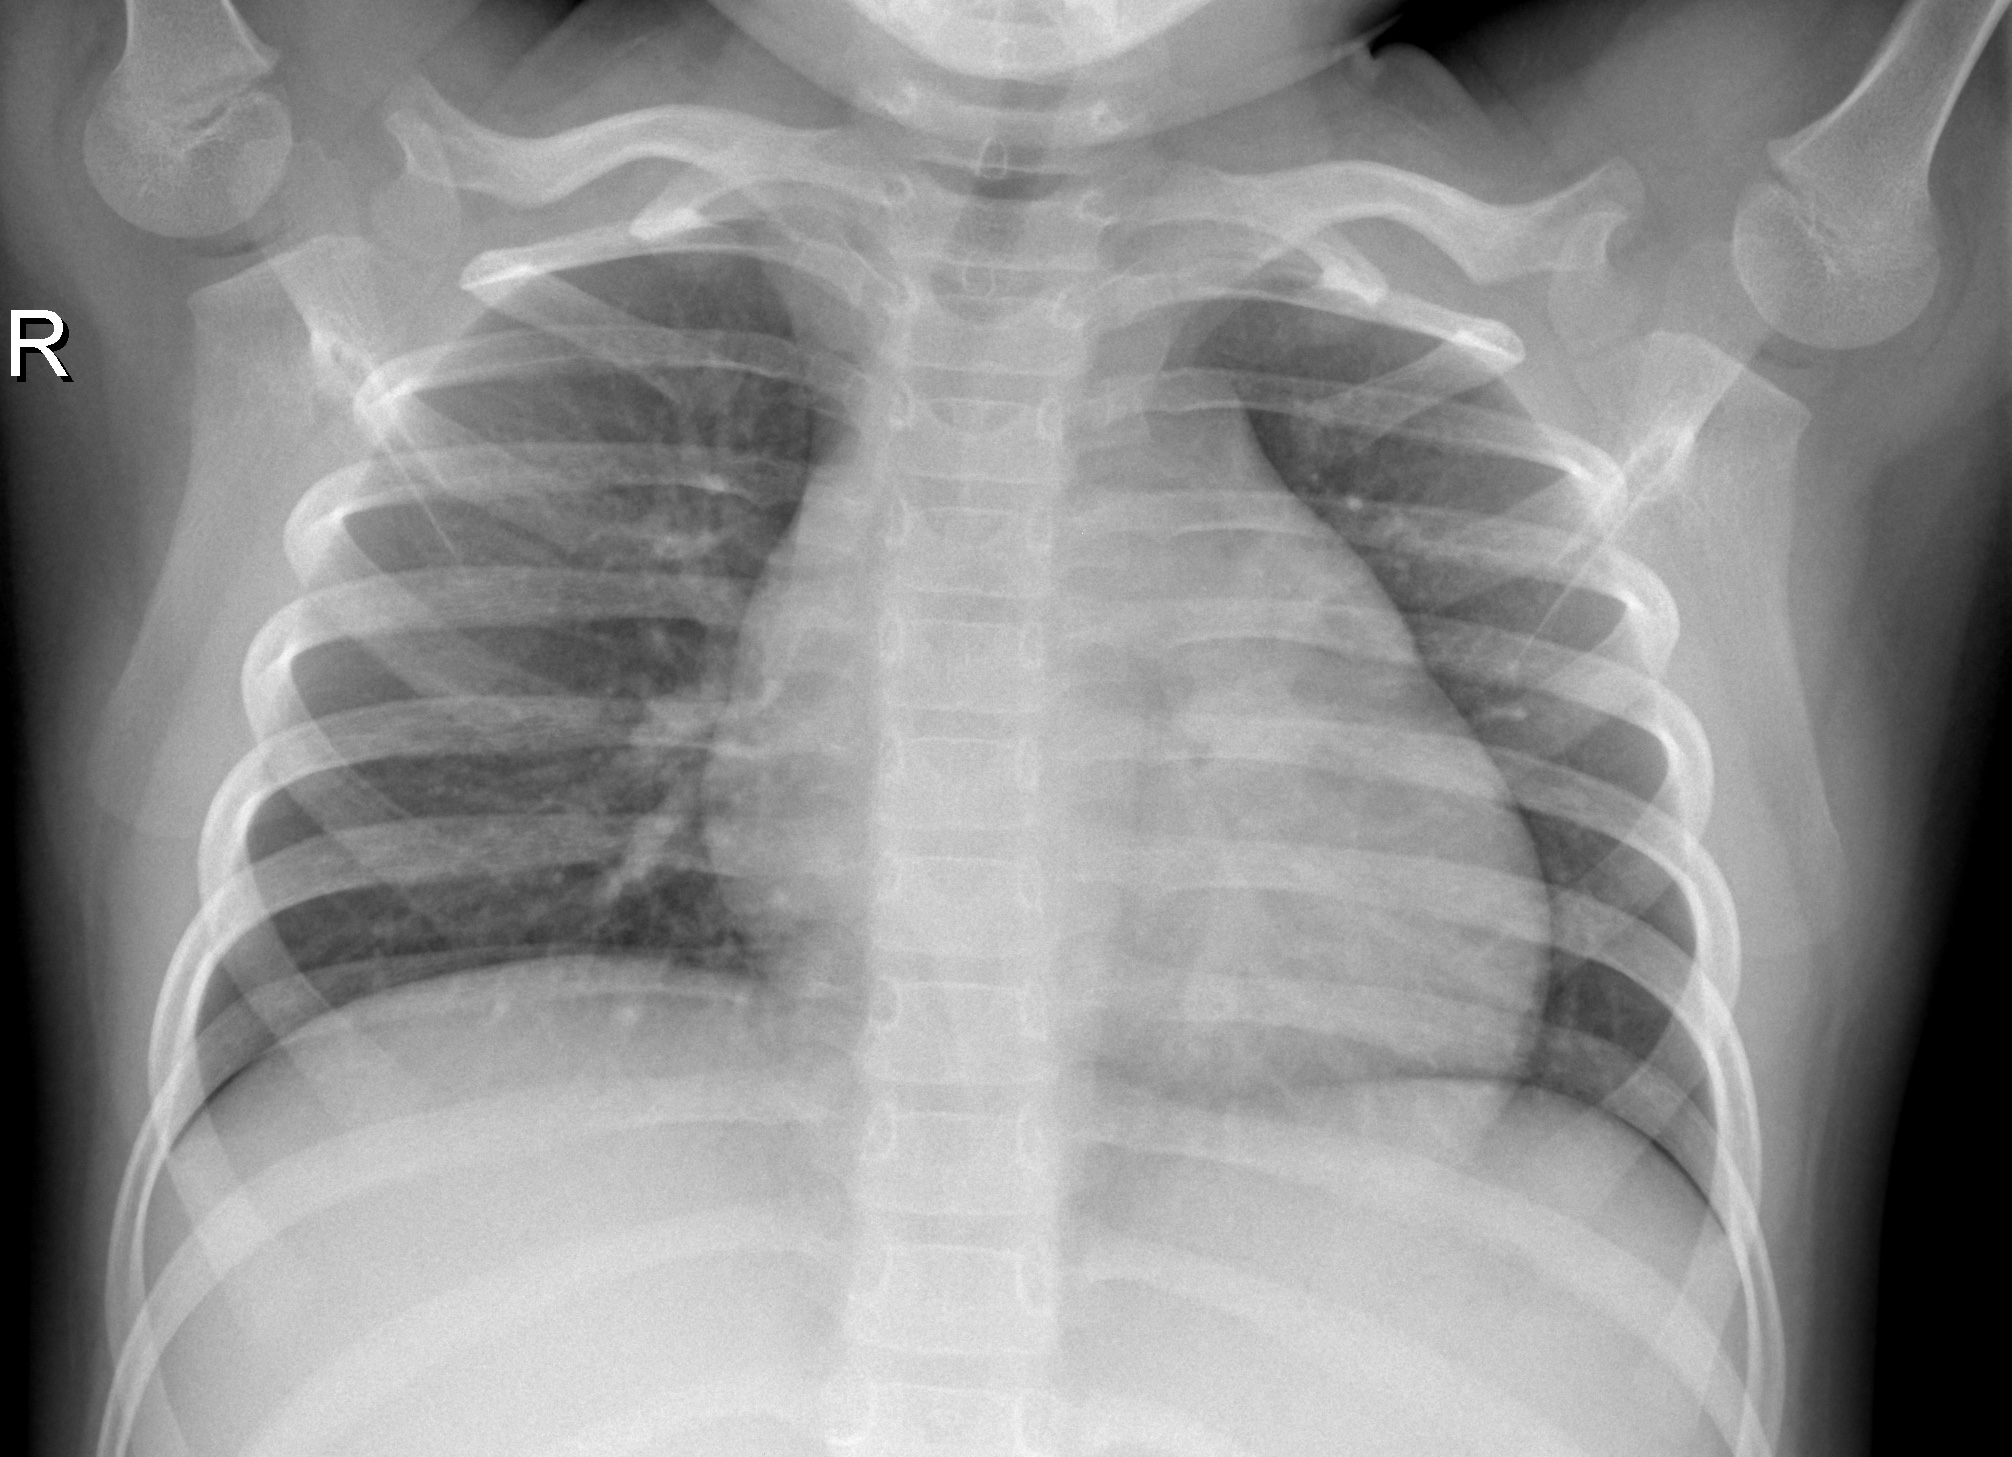
Diagnosis: NORMAL